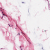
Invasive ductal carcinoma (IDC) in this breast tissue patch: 0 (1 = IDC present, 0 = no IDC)